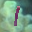
Label: 1